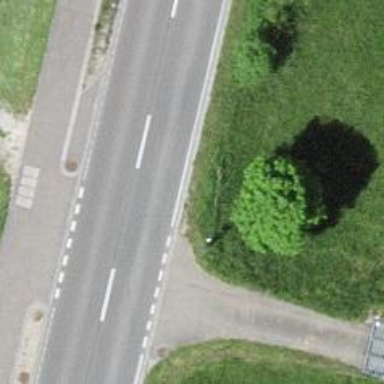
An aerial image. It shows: Bus stop with platform for public transport.